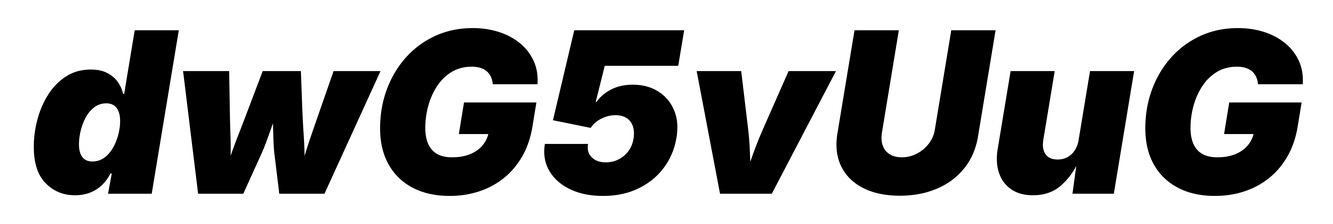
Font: Inter-Italic_Black_Italic